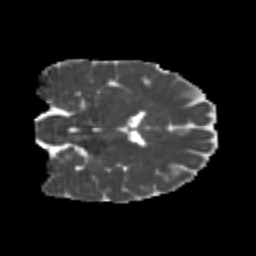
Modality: MD
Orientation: coronal
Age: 24
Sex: female
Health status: healthy
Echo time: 0.074 s